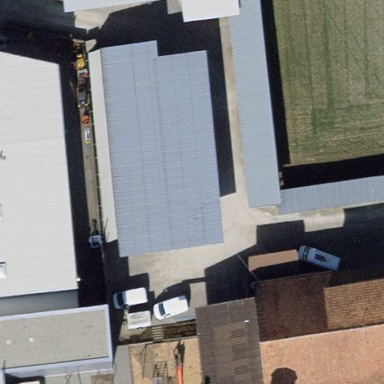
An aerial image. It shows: Industrial building.